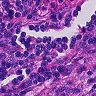
Metastatic tissue present: no